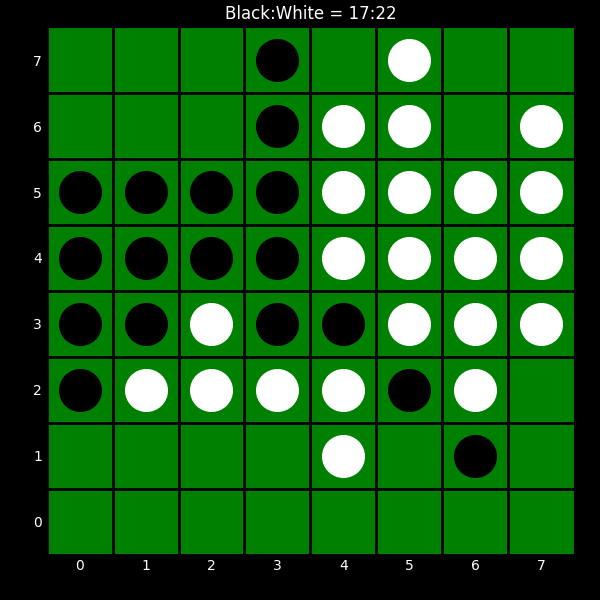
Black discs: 17
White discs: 22